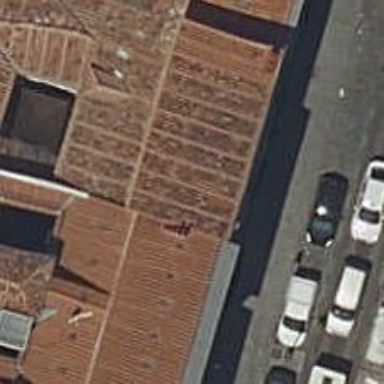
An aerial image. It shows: Clothing store.